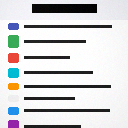
Screen state: on